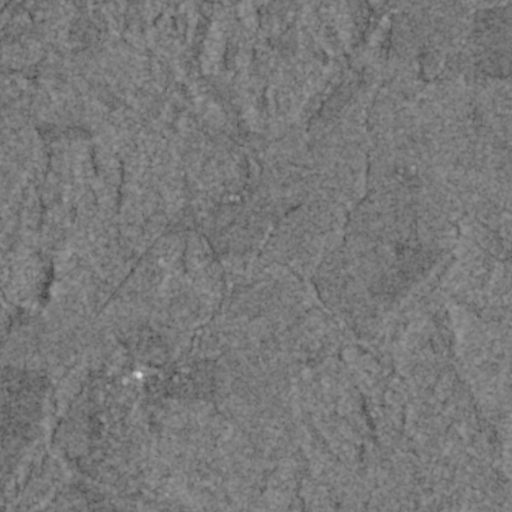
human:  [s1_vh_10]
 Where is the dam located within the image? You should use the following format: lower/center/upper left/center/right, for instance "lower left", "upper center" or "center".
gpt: The dam is located in the center left of the image.
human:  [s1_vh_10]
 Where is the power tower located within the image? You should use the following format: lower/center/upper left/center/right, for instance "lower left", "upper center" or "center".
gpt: The power tower is located in the upper left of the image.
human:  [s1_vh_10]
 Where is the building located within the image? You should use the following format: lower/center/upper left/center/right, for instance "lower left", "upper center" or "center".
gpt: The building is located in the lower left of the image.
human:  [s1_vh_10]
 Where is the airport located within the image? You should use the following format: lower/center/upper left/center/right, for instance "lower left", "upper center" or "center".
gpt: There is no airport in the image.

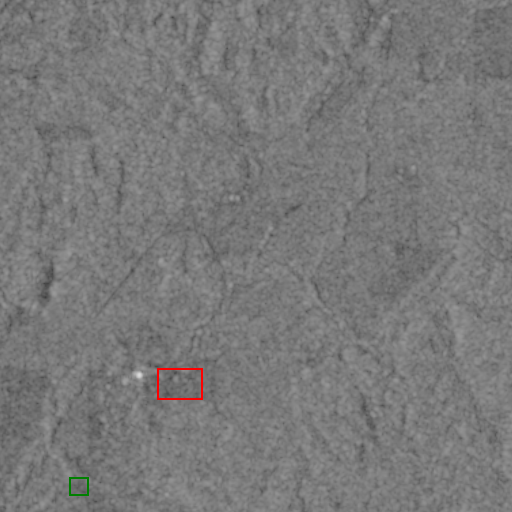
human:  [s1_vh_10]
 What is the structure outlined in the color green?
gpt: The structure outlined in green is a park.
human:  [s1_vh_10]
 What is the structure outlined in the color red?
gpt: The structure outlined in red is a parking lot.
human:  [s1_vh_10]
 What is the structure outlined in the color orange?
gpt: There is no orange outline.